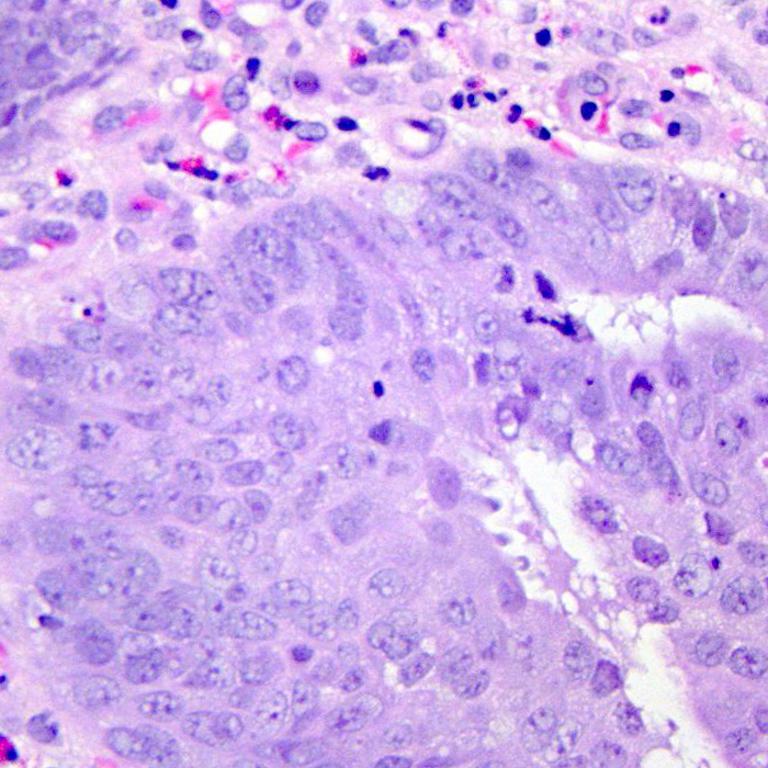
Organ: colon
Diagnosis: adenocarcinomas